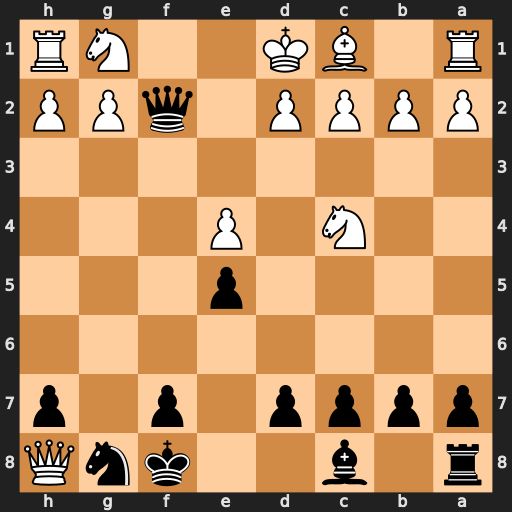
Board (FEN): r1b2knQ/pppp1p1p/8/4p3/2N1P3/8/PPPP1qPP/R1BK2NR
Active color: b
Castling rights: -
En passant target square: -
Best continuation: Qf1#